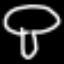
Label: mushroom